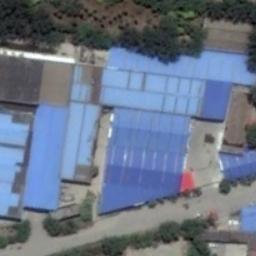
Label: industrial_area